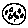
Label: moon